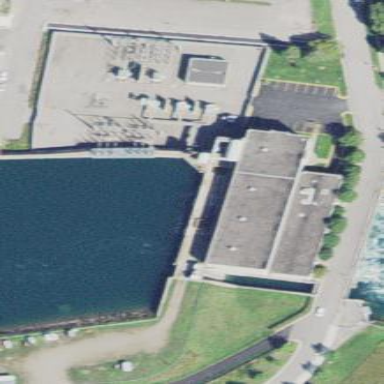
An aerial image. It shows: Industrial building with hydro power generator.